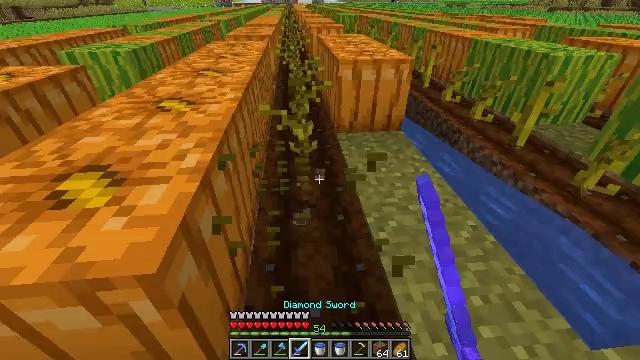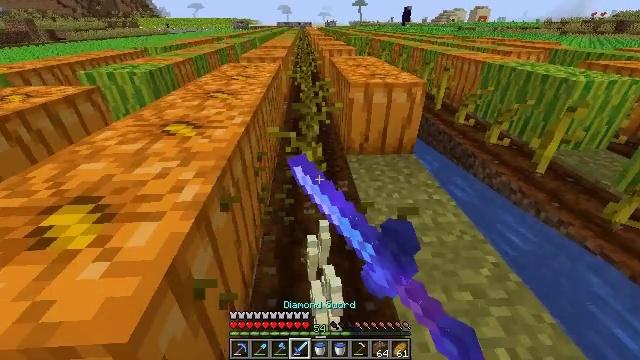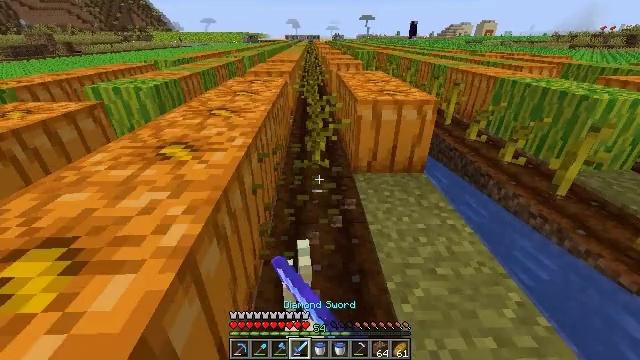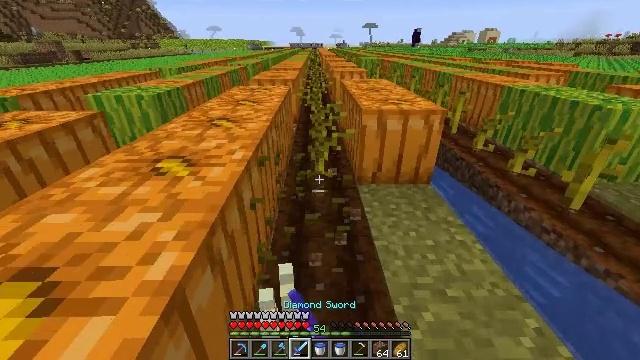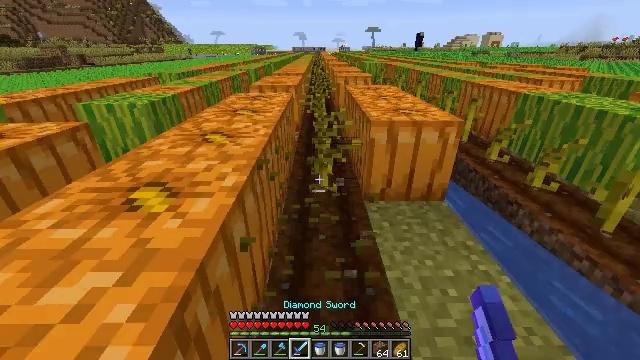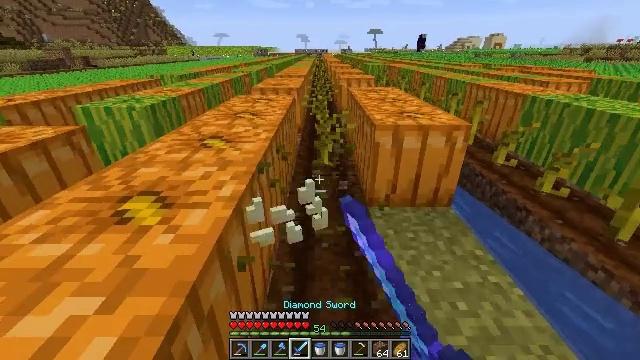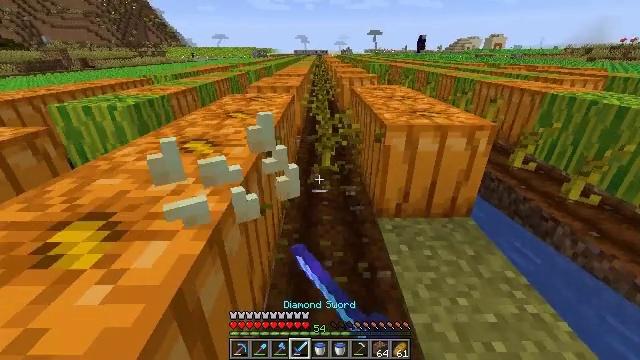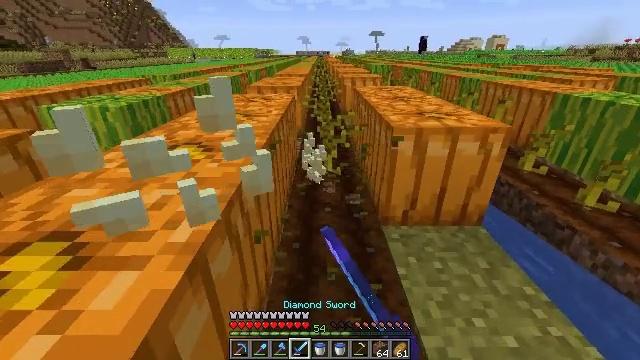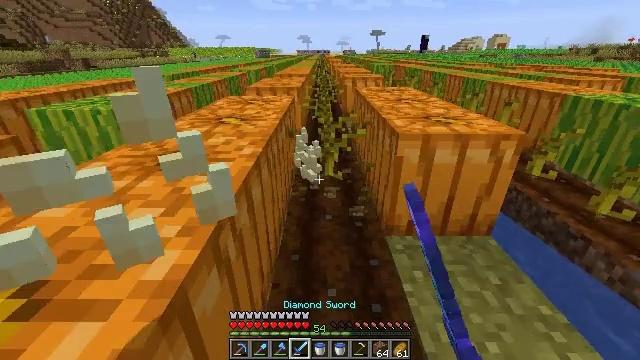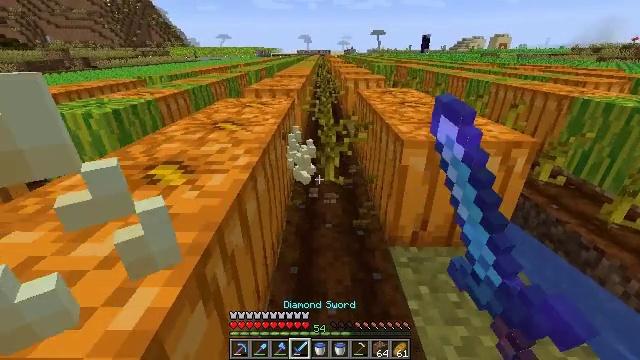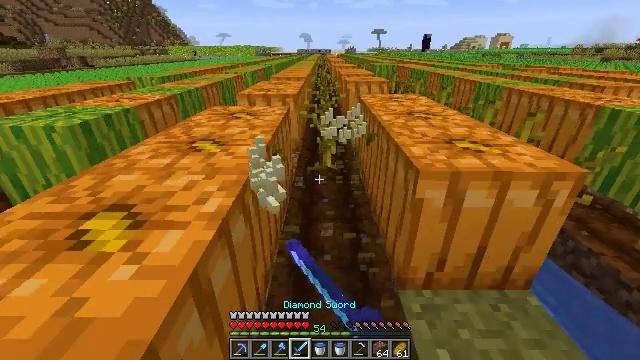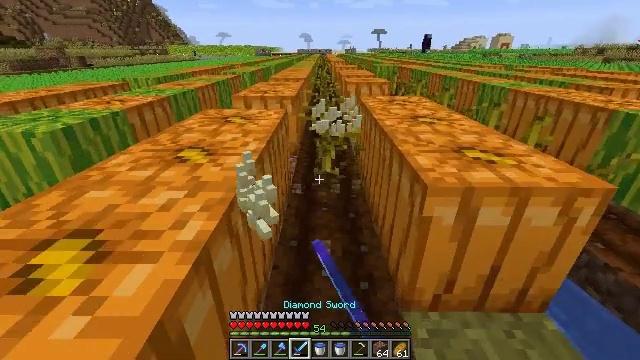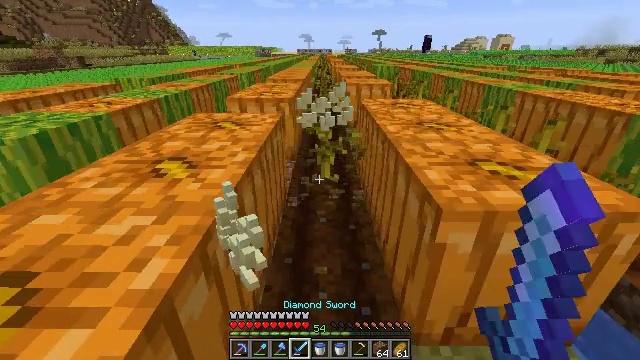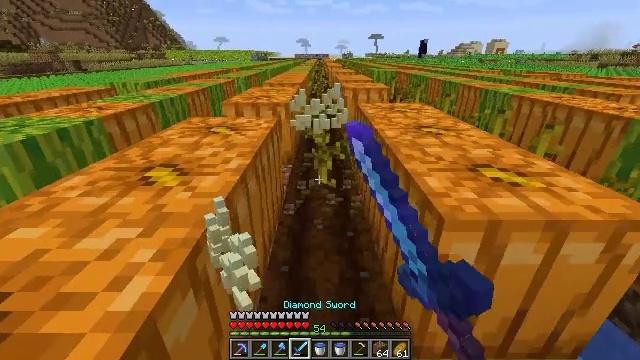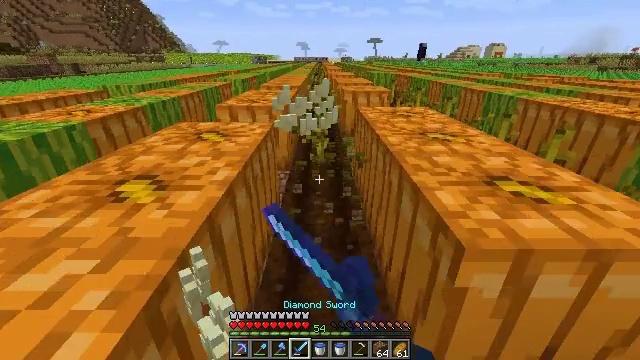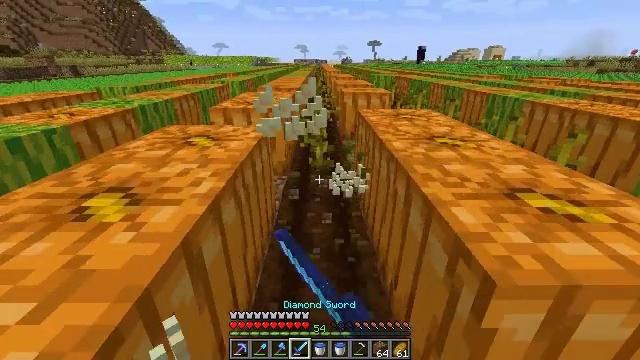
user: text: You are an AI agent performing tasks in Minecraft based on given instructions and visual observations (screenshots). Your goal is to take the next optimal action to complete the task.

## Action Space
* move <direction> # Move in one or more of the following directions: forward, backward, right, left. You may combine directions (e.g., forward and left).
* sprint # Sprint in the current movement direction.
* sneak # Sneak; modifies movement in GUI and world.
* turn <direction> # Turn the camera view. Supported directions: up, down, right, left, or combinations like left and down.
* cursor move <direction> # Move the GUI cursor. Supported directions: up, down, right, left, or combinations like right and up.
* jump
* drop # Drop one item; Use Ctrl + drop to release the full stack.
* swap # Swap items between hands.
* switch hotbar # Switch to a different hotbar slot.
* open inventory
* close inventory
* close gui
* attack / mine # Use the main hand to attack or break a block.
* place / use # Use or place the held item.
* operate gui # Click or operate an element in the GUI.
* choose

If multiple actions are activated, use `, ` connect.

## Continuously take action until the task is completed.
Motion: motion action
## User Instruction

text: Collect the attached pumpkin stem.
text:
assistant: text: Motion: move forward, turn left and up, attack / mine
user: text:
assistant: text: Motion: move forward, turn left and up, attack / mine
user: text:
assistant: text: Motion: move forward, turn up, attack / mine
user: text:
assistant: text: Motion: move forward, attack / mine
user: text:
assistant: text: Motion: move forward, attack / mine
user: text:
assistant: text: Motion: move forward, attack / mine
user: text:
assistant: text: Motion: move forward, attack / mine
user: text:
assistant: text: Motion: move forward, attack / mine
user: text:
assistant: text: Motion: move forward, attack / mine
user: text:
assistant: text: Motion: move forward, attack / mine
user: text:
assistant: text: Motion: move forward, attack / mine
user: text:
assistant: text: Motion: move forward, attack / mine
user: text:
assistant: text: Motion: move forward, attack / mine
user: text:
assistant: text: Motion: move forward, attack / mine
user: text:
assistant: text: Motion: move forward, attack / mine
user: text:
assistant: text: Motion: move forward, attack / mine
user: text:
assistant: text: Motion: move forward, attack / mine
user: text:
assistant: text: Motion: move forward, attack / mine
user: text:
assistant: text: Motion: move forward, attack / mine
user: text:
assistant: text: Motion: move forward, attack / mine
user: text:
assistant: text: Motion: move forward, sprint, attack / mine
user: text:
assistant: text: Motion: move forward, sprint, attack / mine
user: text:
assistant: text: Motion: move forward, sprint, attack / mine
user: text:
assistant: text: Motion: move forward, sprint, attack / mine
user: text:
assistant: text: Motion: move forward, sprint, attack / mine
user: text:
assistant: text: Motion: move forward, sprint, attack / mine
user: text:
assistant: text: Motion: move forward, sprint, attack / mine
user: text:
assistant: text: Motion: move forward, sprint, attack / mine
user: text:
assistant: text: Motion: move forward, sprint, attack / mine
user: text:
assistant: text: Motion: move forward, sprint, attack / mine